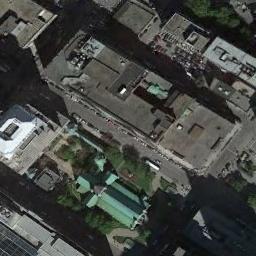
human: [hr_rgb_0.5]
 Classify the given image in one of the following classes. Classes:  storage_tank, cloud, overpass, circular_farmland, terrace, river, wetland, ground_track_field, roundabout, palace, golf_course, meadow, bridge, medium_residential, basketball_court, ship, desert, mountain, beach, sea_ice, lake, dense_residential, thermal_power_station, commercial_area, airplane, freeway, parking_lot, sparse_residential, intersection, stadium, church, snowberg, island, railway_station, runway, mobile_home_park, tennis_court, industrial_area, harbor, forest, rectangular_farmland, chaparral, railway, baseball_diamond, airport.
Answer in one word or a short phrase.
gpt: church